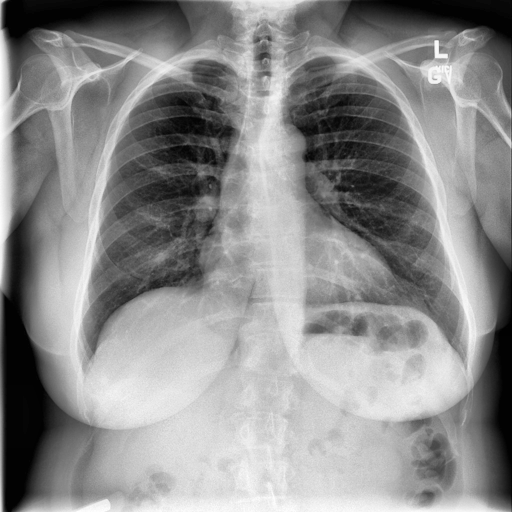
Finding: NORMAL